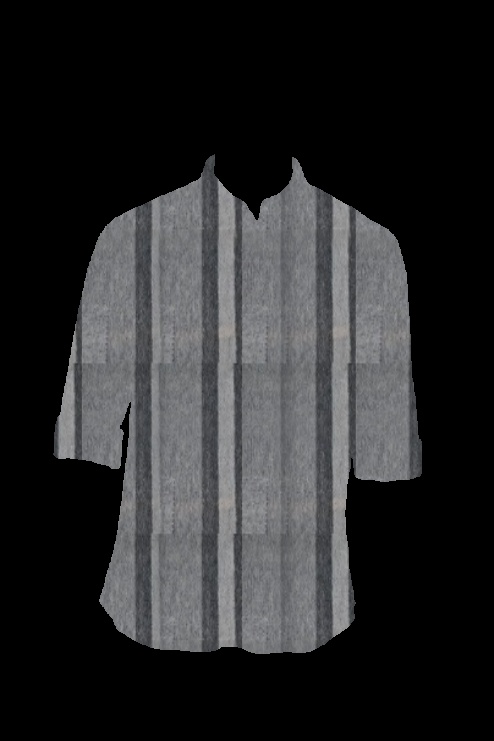
grey multi stripe tee